Interaction volume radius: 5 \u00c5
Interaction volume height: 30 \u00c5
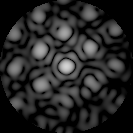
Disorder parameter: 0.4165